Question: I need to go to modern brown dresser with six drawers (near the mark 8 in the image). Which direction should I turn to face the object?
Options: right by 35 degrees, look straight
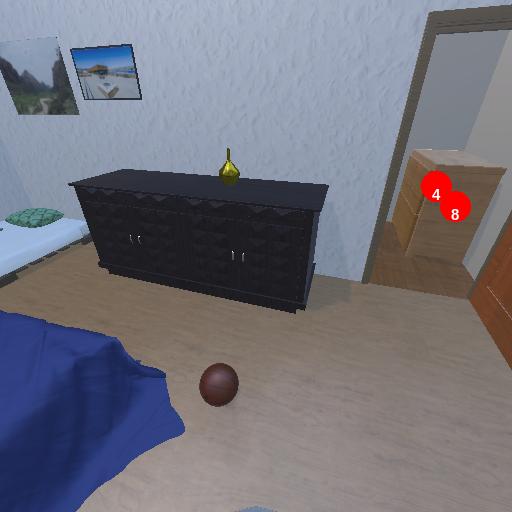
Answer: right by 35 degrees